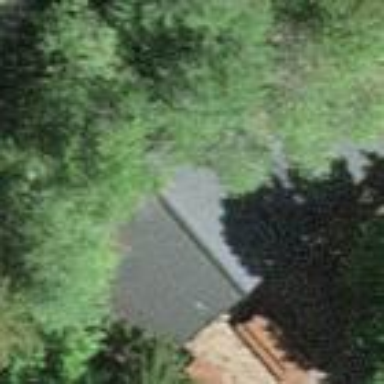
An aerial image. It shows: View of roof of building.